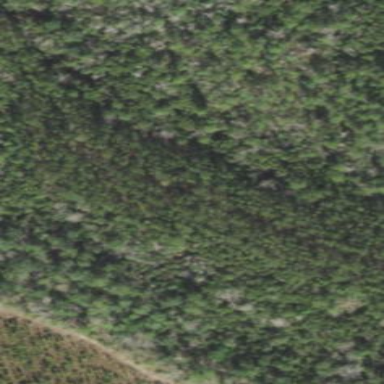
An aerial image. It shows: Forest area dominated by needle-leaved trees.